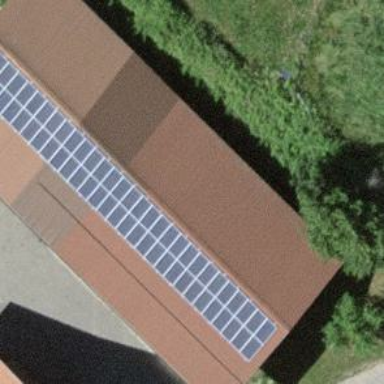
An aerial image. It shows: Solar power generator using photovoltaic panels.